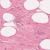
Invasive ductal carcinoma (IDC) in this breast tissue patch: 0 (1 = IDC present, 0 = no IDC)